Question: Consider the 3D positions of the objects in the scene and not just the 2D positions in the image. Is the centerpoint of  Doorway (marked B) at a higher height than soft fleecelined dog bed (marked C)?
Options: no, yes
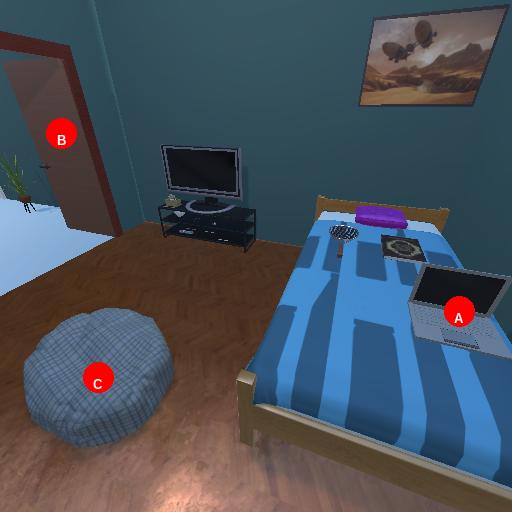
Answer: no